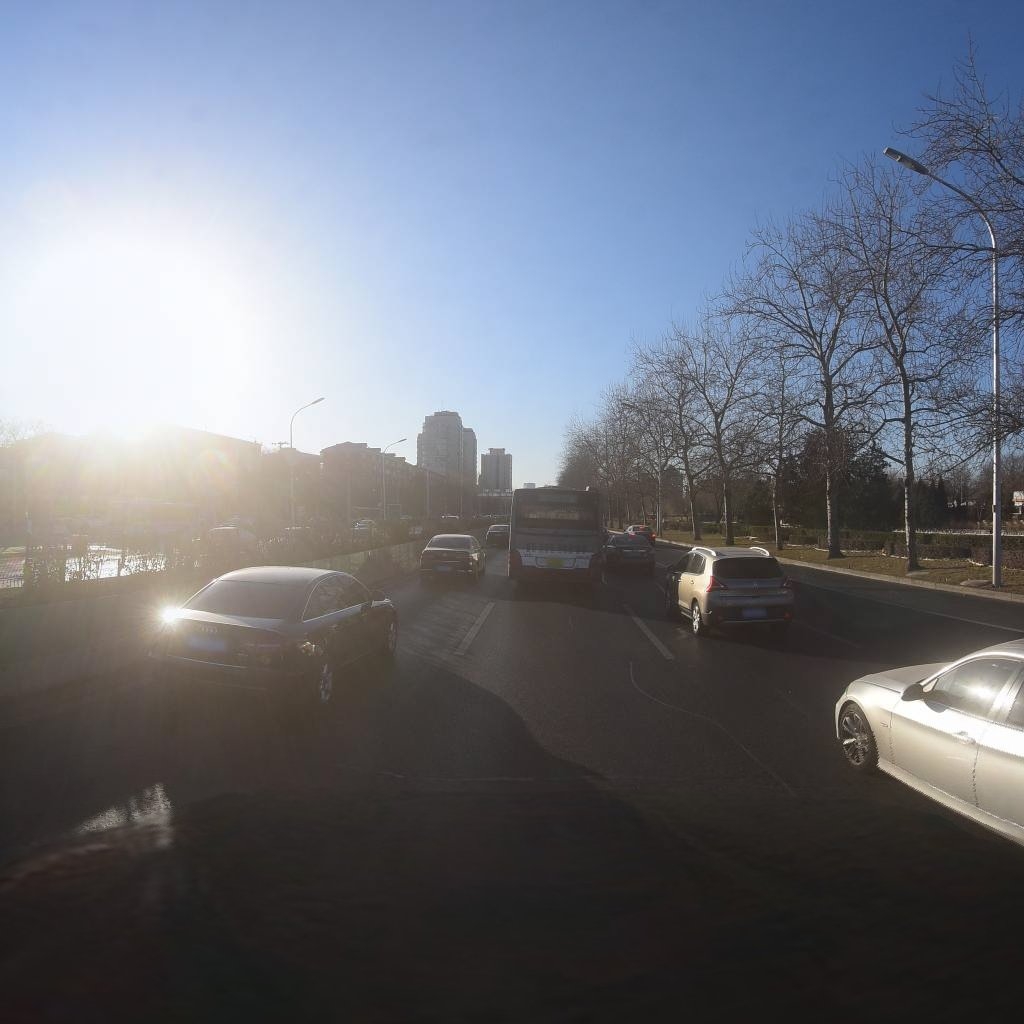
Region: Dongcheng
Road damage annotations: longitudinal patch, transverse patch